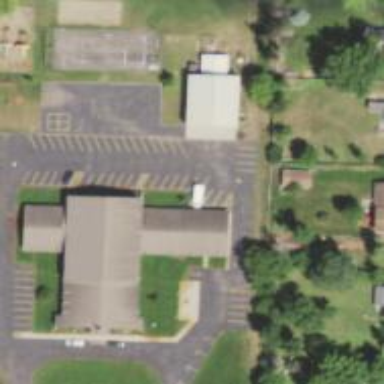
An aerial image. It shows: Beautiful church building.